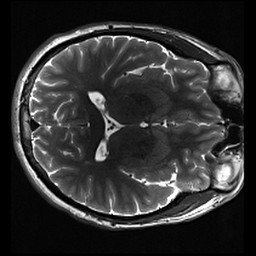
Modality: inplaneT2
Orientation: axial